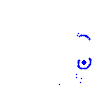
Particle: pion